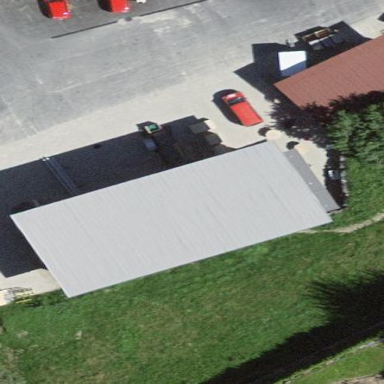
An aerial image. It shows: Barn.